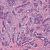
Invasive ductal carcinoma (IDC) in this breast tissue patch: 1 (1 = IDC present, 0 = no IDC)